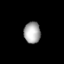
Tissue: lung
Cell type: Endothelial cells
Senescence score: 0.6148
Nuclear area (px): 348
Mean DAPI intensity: 168.368